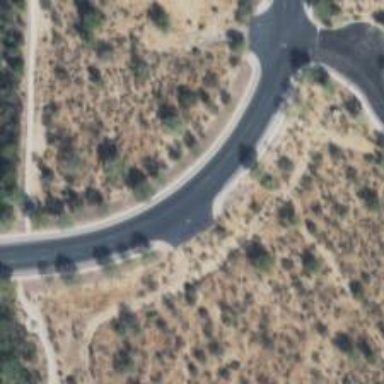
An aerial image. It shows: Unclassified road with asphalt surface.